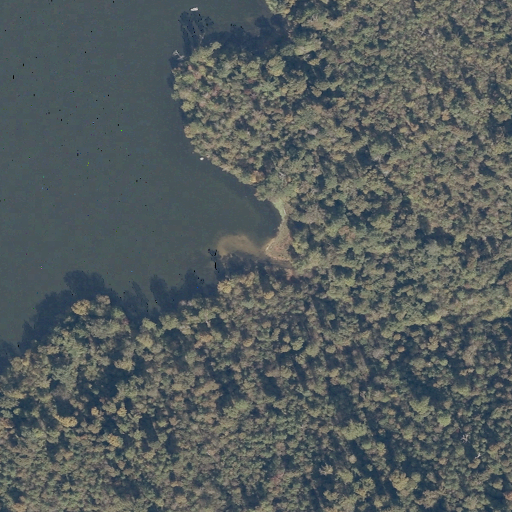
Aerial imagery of valley in Alabama named Johnson Hollow containing deciduous forest, open water, mixed forest, and evergreen forest